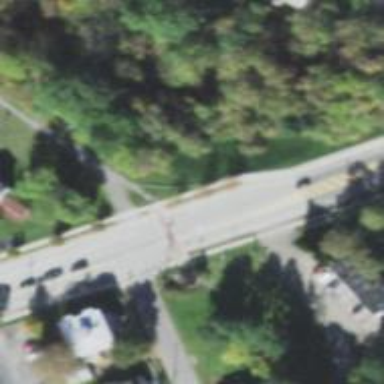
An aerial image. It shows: Marked road crossing.